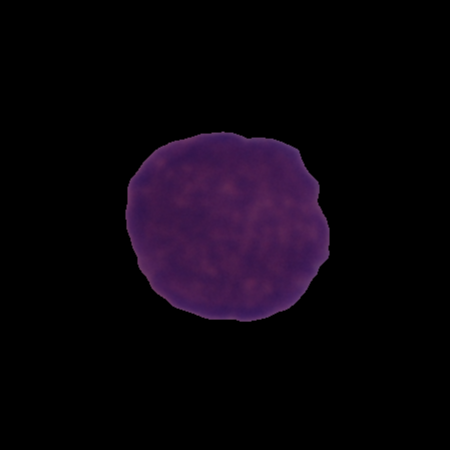
Label: cancer